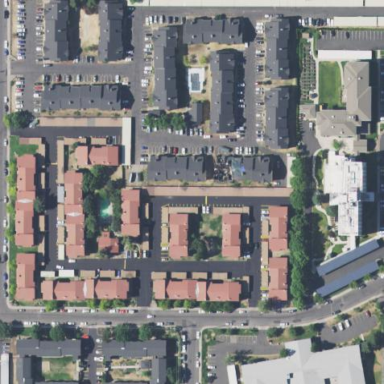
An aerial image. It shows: Residential area with apartments.